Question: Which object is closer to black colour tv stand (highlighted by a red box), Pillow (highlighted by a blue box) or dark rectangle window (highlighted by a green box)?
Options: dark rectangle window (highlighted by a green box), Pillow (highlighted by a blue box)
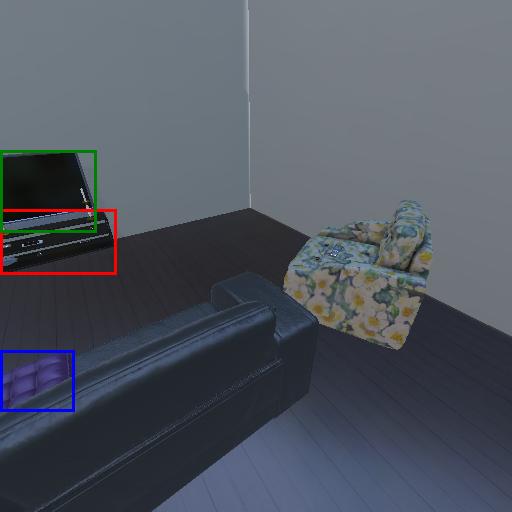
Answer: dark rectangle window (highlighted by a green box)